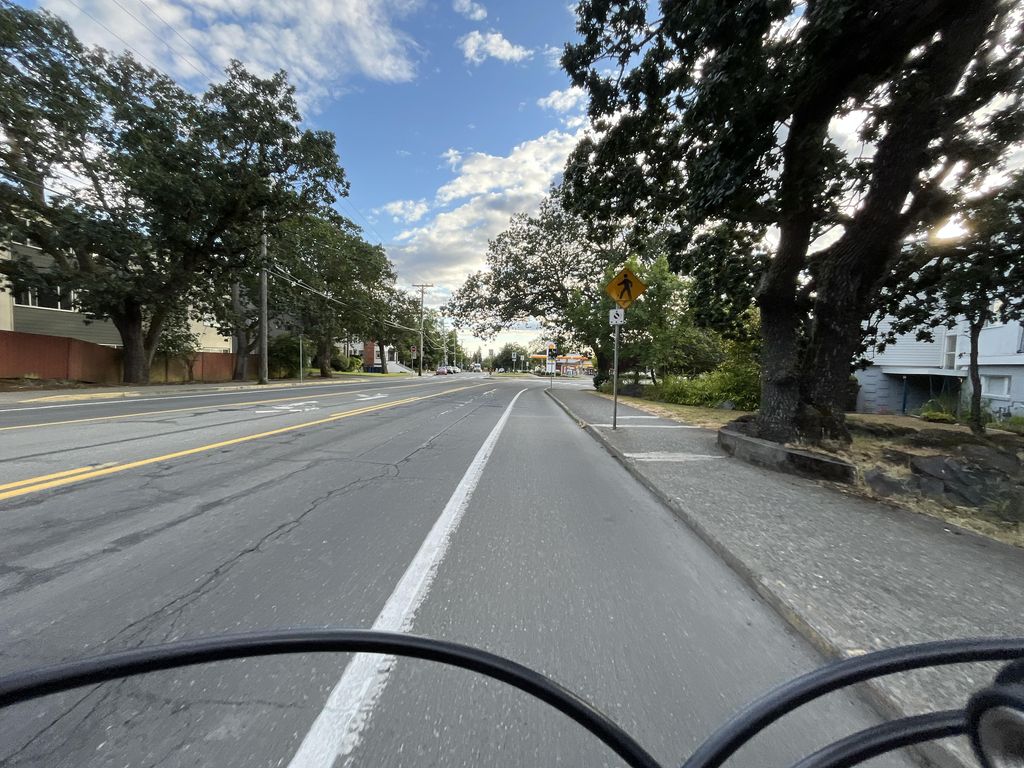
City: victoria